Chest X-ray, AP view. Patient: 60 years old, sex M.
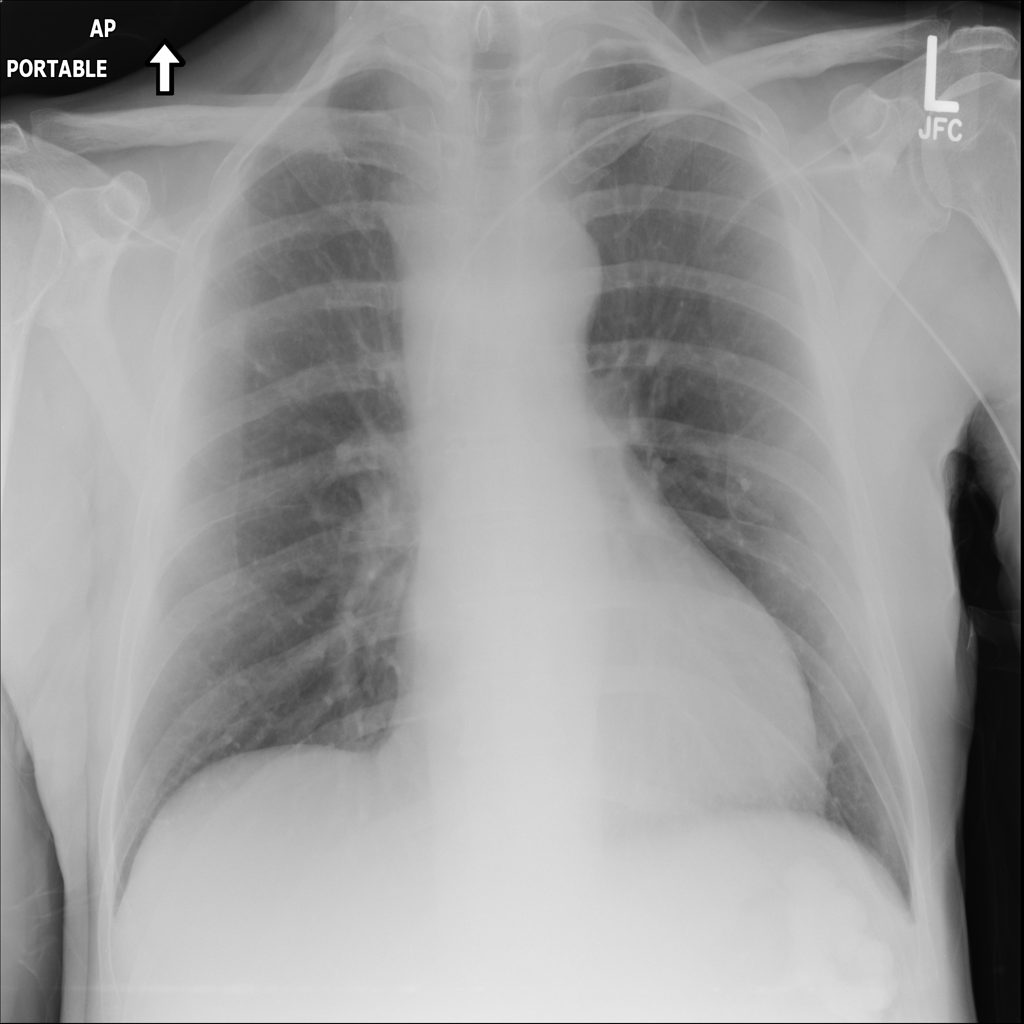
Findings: No Finding